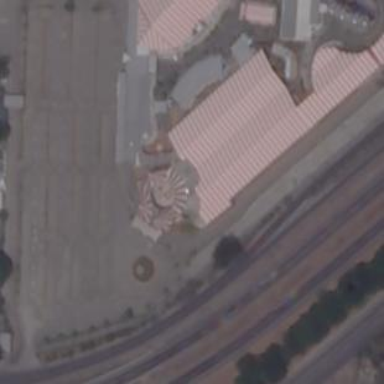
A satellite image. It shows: Theme park building.